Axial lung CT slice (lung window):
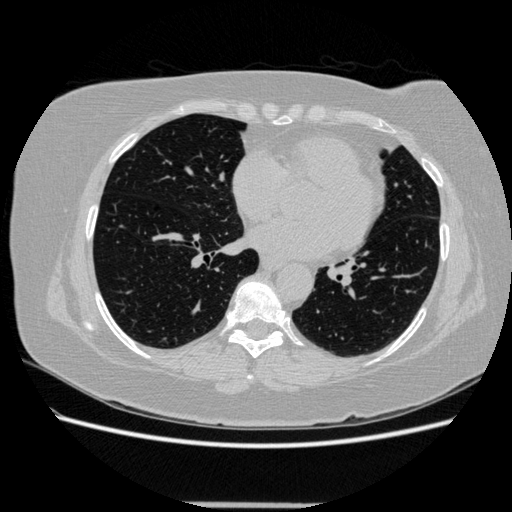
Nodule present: no